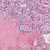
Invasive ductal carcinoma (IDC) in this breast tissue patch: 0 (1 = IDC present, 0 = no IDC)